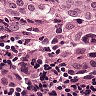
Metastatic tissue present: yes